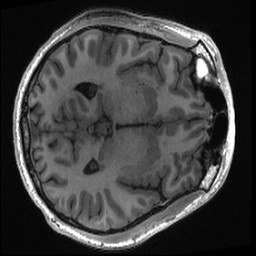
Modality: T1w
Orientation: axial
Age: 26
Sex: male